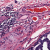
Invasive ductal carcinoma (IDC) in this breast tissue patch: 0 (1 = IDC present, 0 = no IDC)